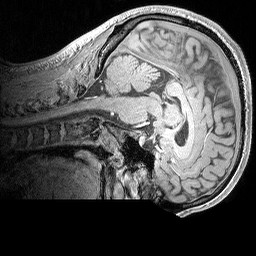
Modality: MP2RAGE
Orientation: sagittal
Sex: male
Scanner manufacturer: siemens
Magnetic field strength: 3 T
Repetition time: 5 s
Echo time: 0.00292 s